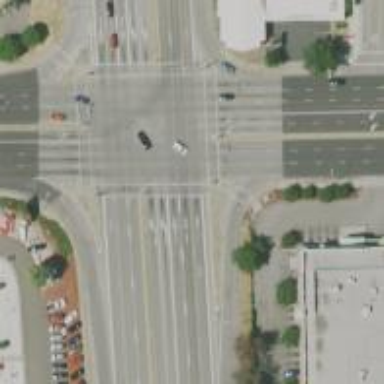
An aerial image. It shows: Crossing road.